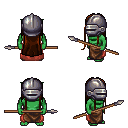
a pixel art fantasy rpg character, male body template, orc, green skin, maroon cape, robe skirt, brown extra-long hairstyle, metal helm, spear, four views (front, back, left, right), 2x2 character sprite sheet, small pixel art, hard edges, no anti-aliasing